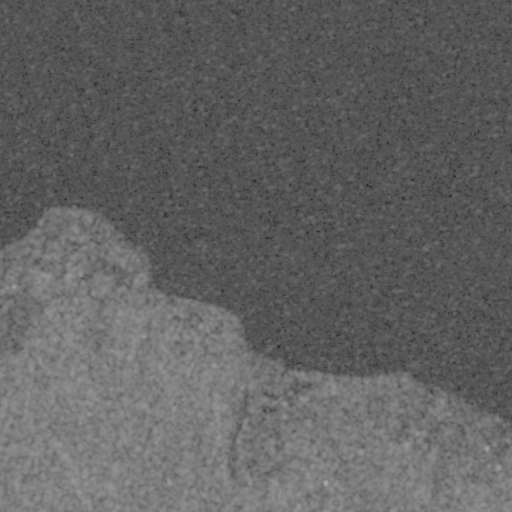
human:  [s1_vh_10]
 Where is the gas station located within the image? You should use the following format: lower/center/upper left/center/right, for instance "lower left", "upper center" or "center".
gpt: The gas station is located in the lower center of the image.
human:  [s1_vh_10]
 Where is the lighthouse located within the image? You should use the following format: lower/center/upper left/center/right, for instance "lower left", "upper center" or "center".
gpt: The lighthouse is located in the lower right of the image.
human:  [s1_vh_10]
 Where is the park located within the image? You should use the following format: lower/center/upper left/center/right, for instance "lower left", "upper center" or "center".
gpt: The park is located in the center left of the image.
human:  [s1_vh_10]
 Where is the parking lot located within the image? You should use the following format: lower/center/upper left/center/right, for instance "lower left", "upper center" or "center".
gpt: The parking lot is located in the center left of the image.
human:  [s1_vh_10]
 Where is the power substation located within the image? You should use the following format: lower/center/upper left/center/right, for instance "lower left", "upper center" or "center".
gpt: The power substation is located in the lower center of the image.
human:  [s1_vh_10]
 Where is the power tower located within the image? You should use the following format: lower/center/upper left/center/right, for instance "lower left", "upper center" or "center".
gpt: The power tower is located in the lower center of the image.
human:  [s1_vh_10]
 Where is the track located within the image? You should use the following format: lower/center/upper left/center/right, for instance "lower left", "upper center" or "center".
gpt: There is no track in the image.

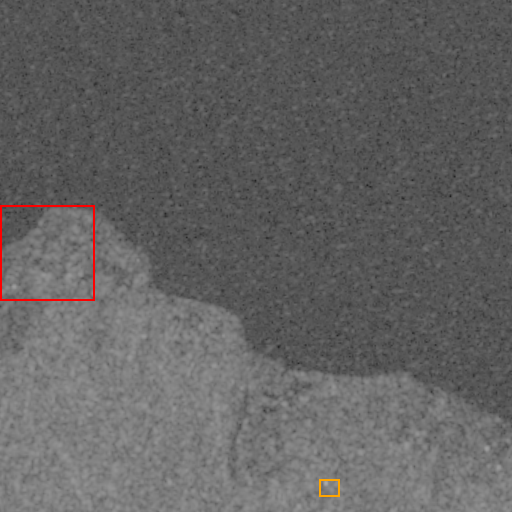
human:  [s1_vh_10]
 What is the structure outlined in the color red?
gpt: The structure outlined in red is a park.
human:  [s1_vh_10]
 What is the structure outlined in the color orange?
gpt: The structure outlined in orange is a power substation.
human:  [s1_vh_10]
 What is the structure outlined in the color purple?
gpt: There is no purple outline.